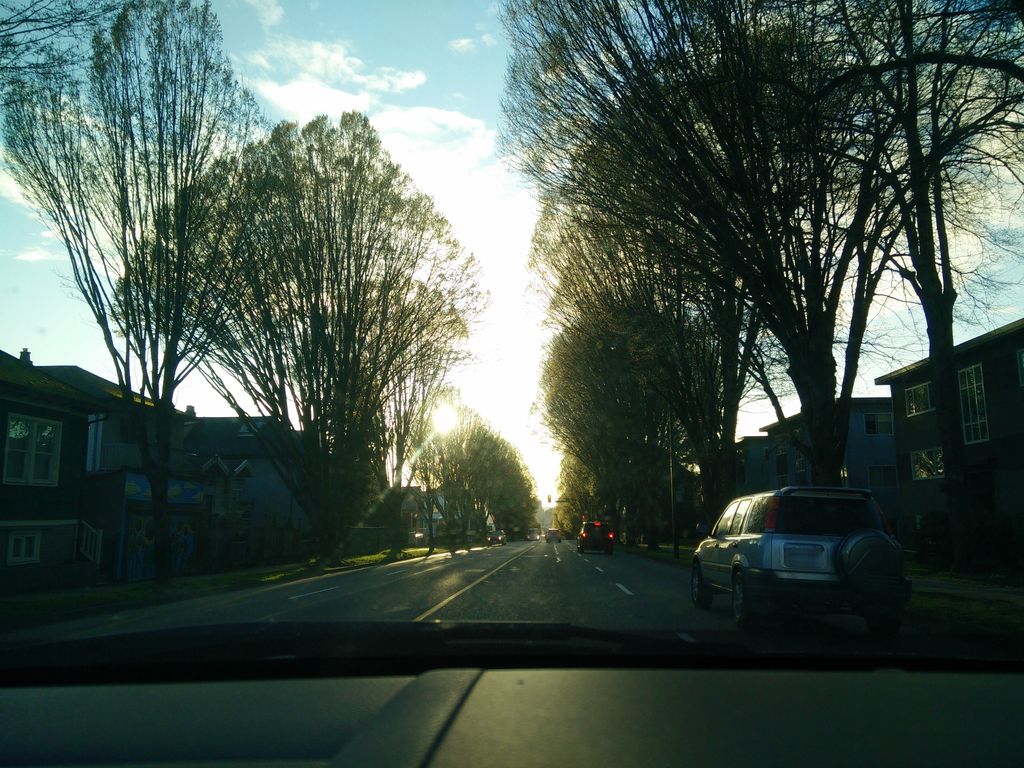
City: vancouver